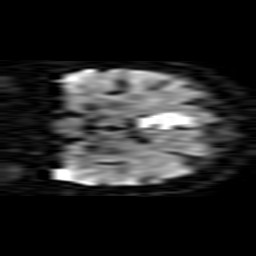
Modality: TRACE
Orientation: coronal
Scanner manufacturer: ge
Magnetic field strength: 1.5 T
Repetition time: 7.5 s
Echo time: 0.0964 s